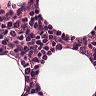
Metastatic tissue present: no